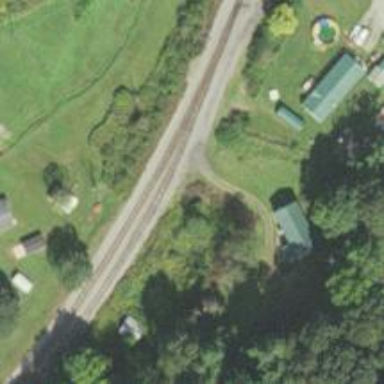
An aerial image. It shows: Railway siding with rails.